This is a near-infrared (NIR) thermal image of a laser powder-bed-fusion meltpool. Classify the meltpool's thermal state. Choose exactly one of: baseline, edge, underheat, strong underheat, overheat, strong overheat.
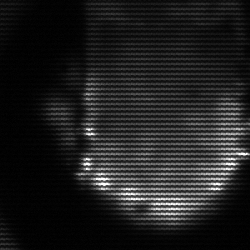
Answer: baseline